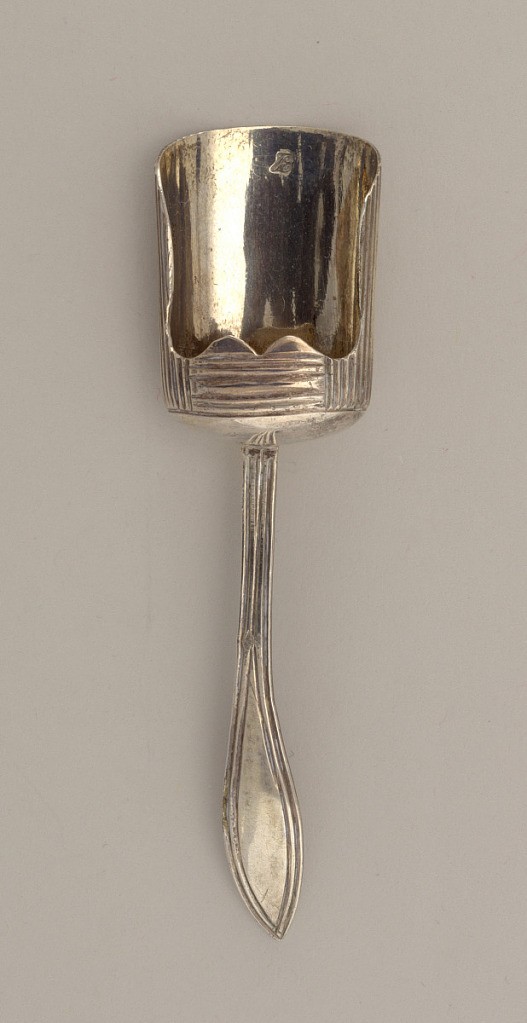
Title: Tea Scoop
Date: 1833
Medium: silver
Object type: scoop
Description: Scoop shaped bowl, reeded on the exterior and with corded tapering stem with pointed terminal.